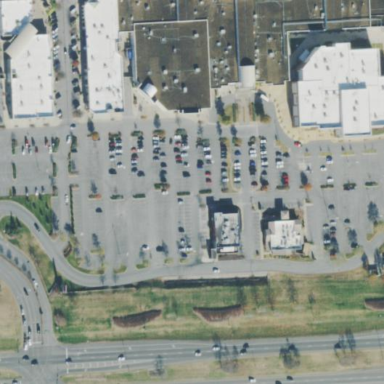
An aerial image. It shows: Parking area with surface.